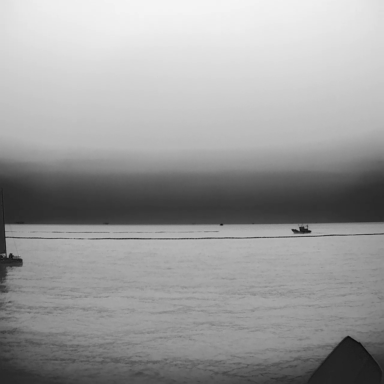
There is a bulk_carrier in the infrared image.